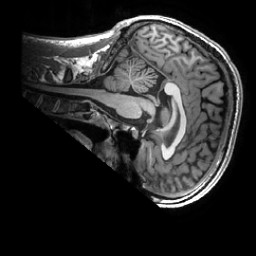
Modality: T1w
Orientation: sagittal
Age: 31
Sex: male
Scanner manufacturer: ge
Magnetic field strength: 3 T
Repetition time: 0.0073 s
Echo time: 0.003 s